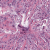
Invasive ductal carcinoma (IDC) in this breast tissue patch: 1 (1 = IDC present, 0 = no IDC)